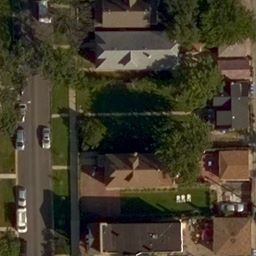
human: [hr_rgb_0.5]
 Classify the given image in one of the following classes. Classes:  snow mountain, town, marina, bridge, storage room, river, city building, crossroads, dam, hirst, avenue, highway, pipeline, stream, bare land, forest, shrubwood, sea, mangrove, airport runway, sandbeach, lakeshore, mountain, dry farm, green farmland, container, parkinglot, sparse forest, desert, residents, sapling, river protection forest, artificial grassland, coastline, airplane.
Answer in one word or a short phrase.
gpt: residents